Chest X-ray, PA view. Patient: 58 years old, sex F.
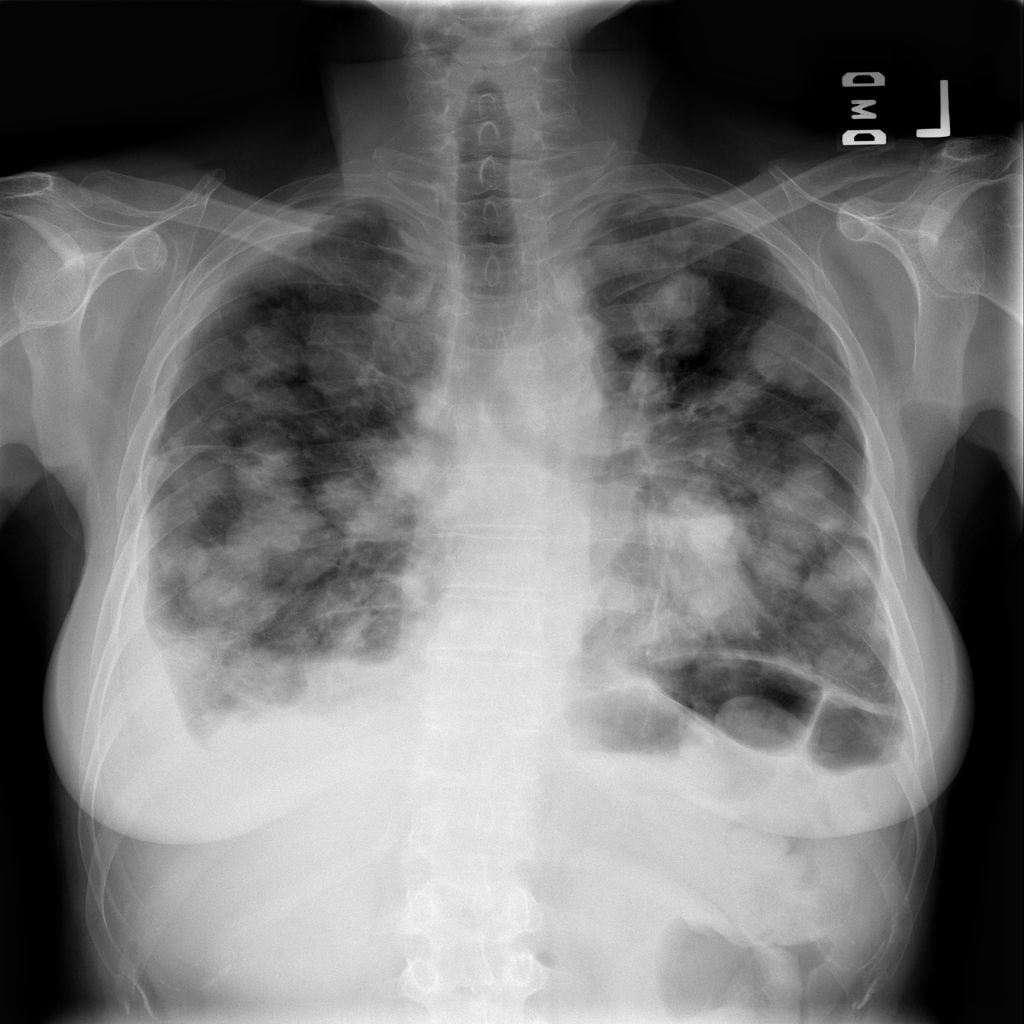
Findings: Effusion, Mass